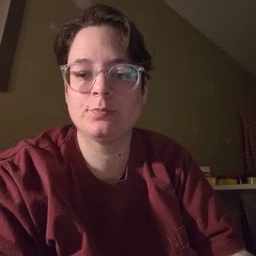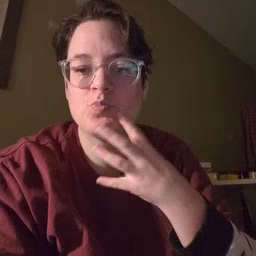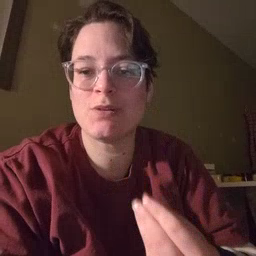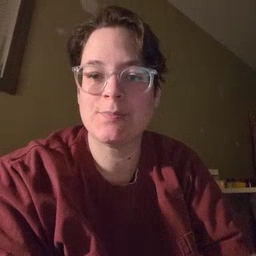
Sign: wet